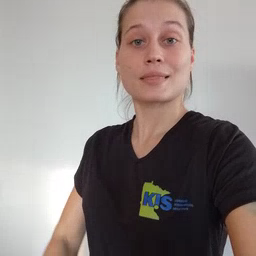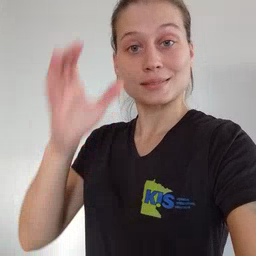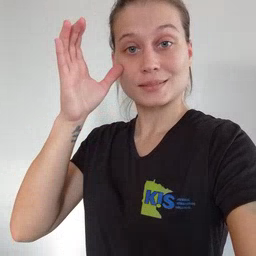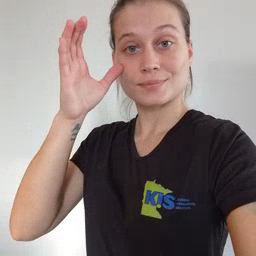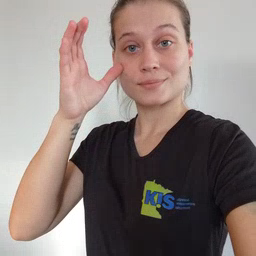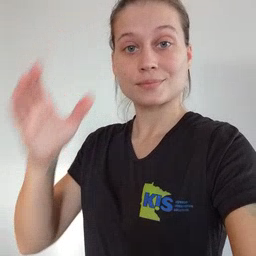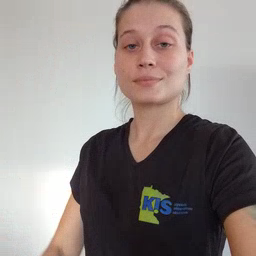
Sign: listen